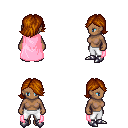
a pixel art fantasy rpg character, female body template, human, dark skin, pink cape, white pants, brunette swoop hairstyle, metal boots, four views (front, back, left, right), 2x2 character sprite sheet, small pixel art, hard edges, no anti-aliasing